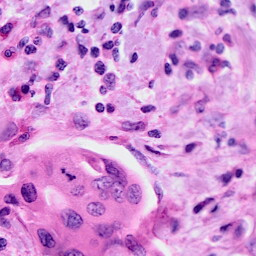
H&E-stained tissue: Cervix